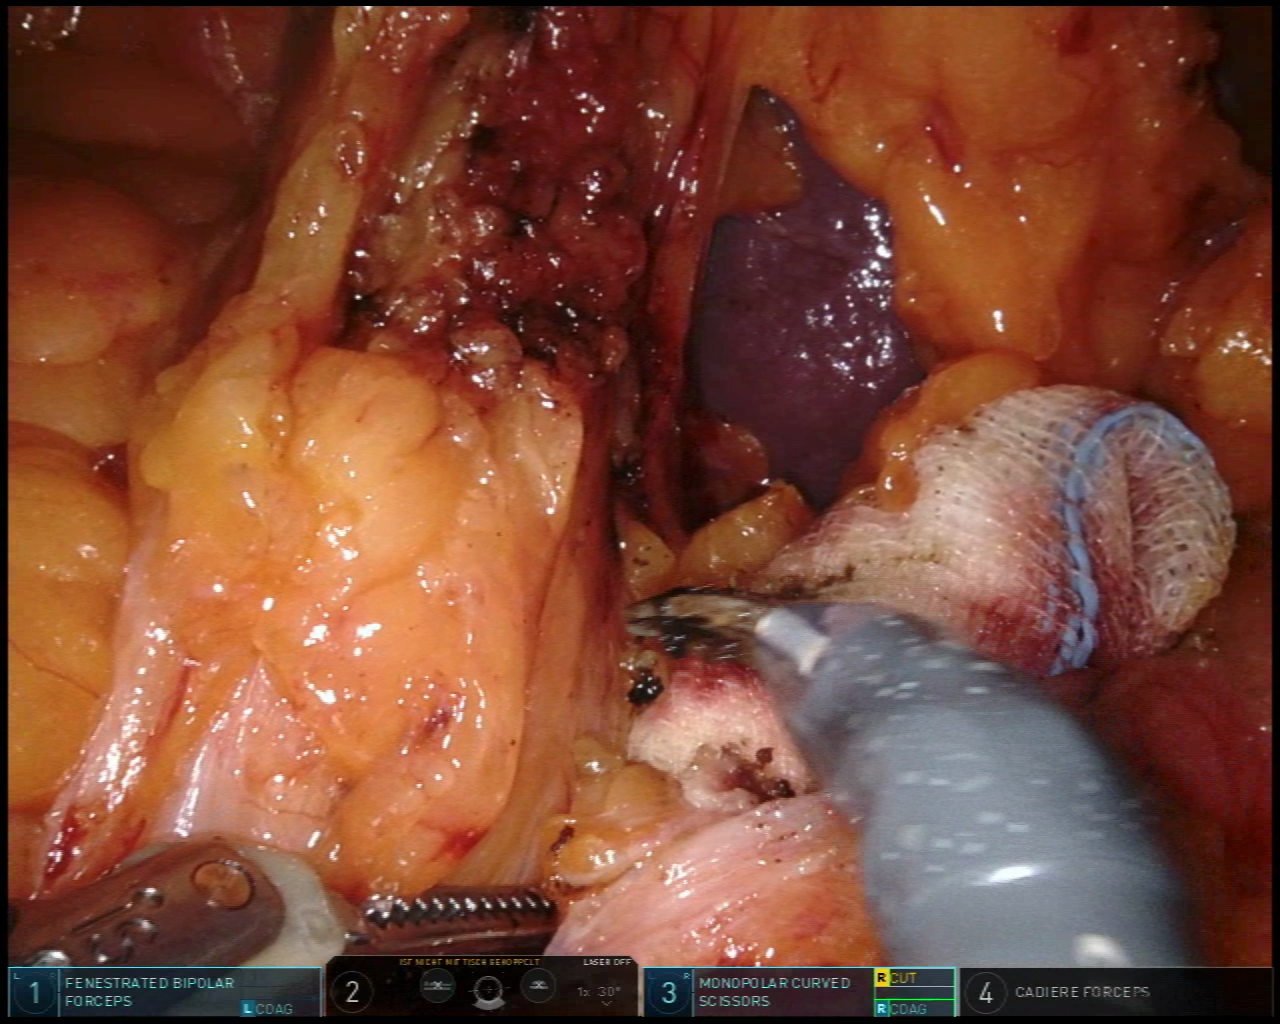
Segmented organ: spleen
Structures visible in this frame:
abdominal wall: no
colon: no
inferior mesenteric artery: no
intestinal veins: no
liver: no
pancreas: no
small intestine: no
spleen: yes
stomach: no
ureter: no
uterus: no
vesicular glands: no